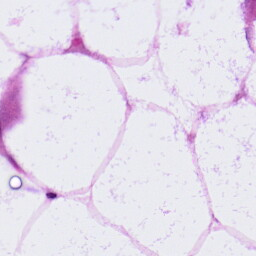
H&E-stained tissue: LymphNode